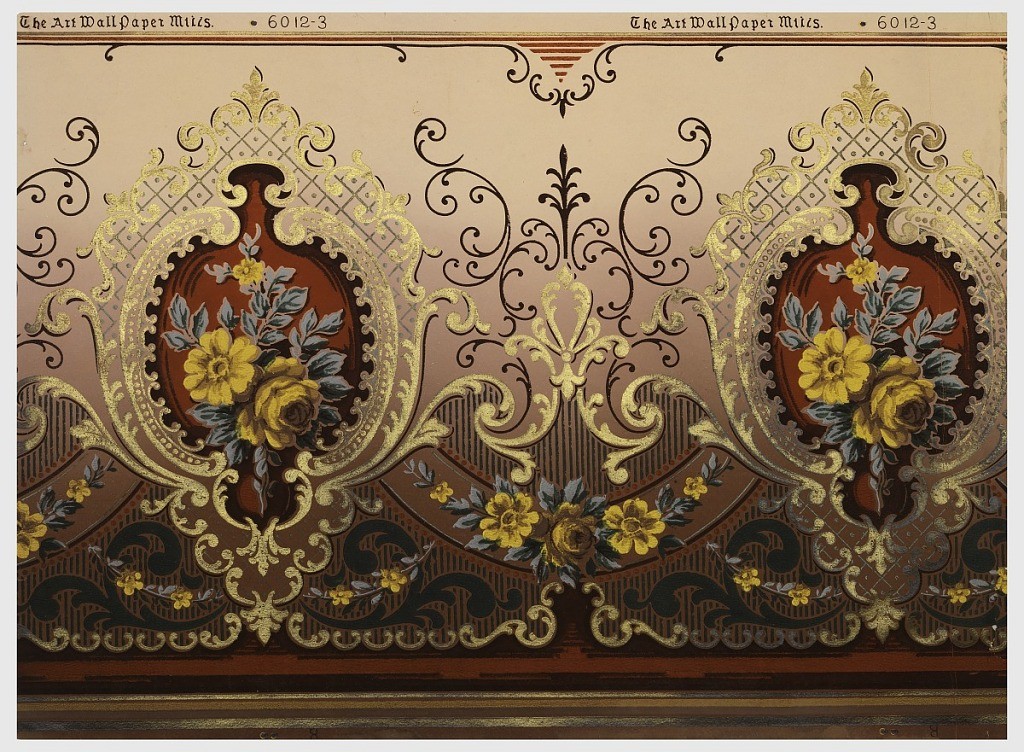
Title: Frieze
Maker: The Art Wall Paper Mills
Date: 1907–08
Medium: Machine-printed
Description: Large red medallion with ornate framework, containing floral bouquet, on background shading from deep red at bottom to light pink at top.